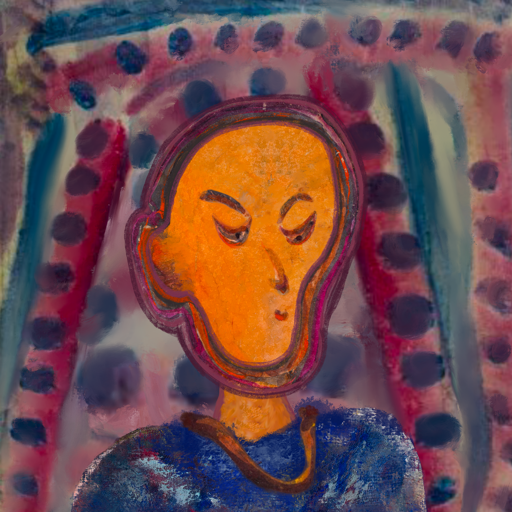
Background: HillGirl, Head And Neck Side: Hypocrite_w_Hair, Face Side: Hypocrite, Bust: Irani, Hair Side: Blank, Head Accessory: Blank, Second Necklace: Comrade, Necklace: Blank, Baby: Blank